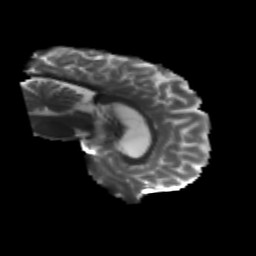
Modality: T2w
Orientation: sagittal
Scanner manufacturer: siemens
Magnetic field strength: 3 T
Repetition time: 8.8 s
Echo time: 0.085 s